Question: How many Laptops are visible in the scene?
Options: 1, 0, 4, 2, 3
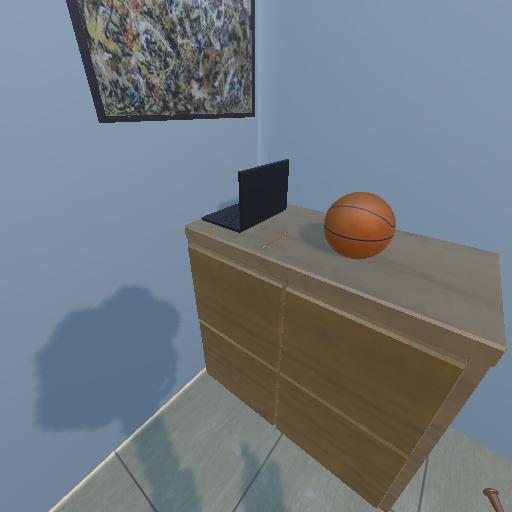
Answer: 1